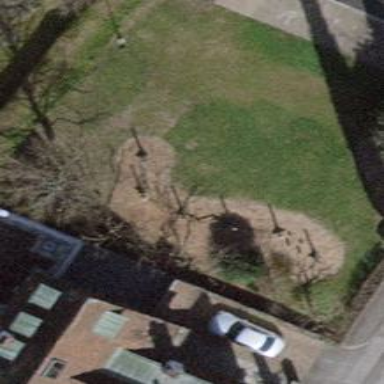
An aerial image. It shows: Playground area for leisure activities on the land.